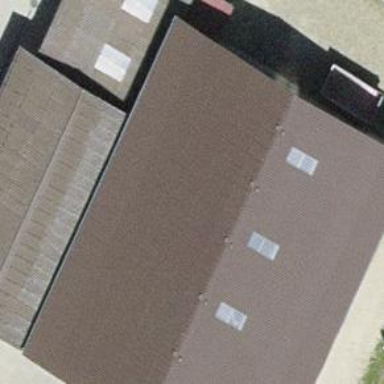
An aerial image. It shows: Group of garages.